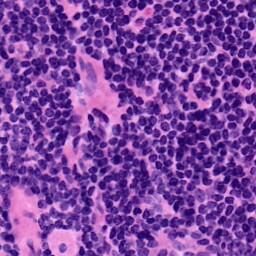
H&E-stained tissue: LymphNode